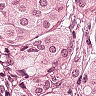
Metastatic tissue present: yes